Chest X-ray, AP view. Patient: 31 years old, sex M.
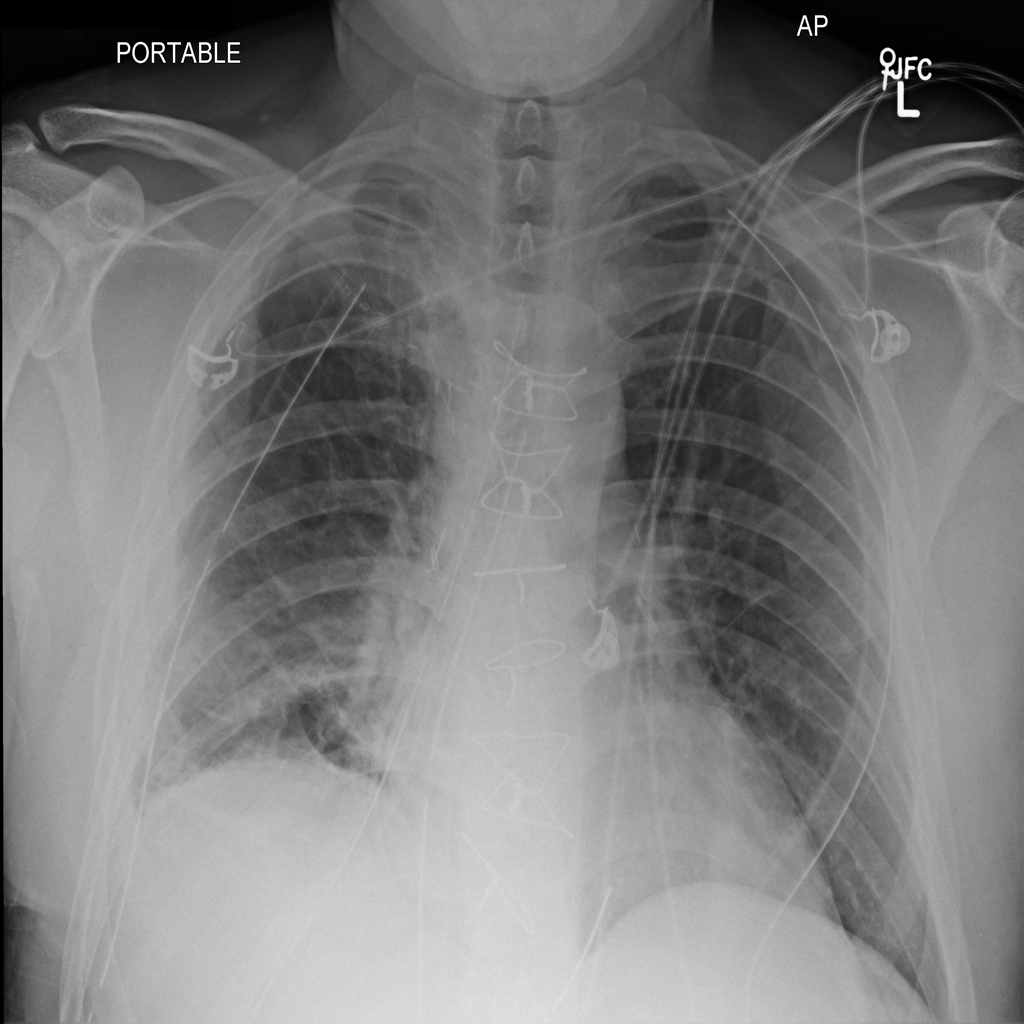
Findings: Atelectasis, Infiltration